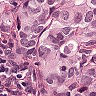
Metastatic tissue present: yes